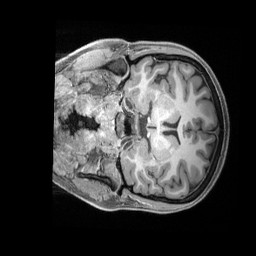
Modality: T1w
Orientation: coronal
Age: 23
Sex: female
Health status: healthy
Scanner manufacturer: siemens
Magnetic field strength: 3 T
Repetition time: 2.4 s
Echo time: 0.00228 s